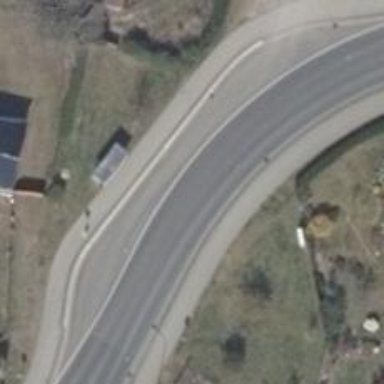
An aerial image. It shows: Tertiary road with asphalt surface and separate sidewalks on both sides.